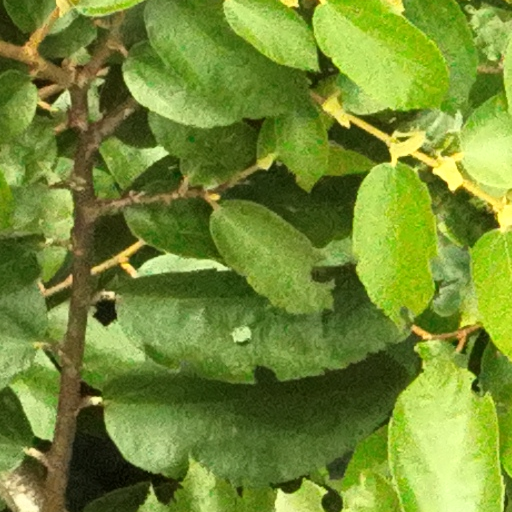
Species: Apeiba membranacea
GBIF accepted scientific name: Apeiba membranacea
Crown area (m\u00b2): 23.175